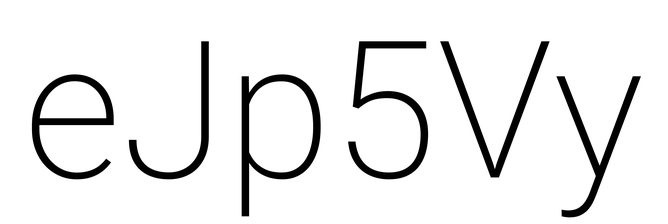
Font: Roboto_ExtraLight